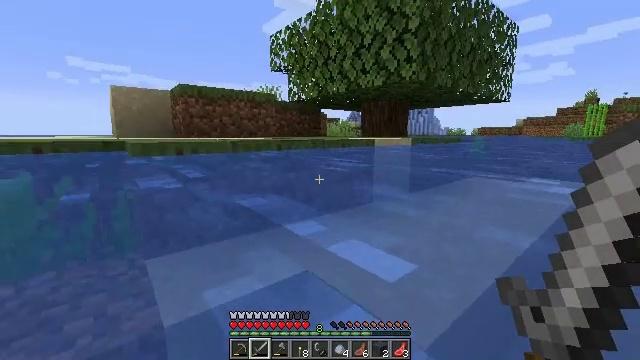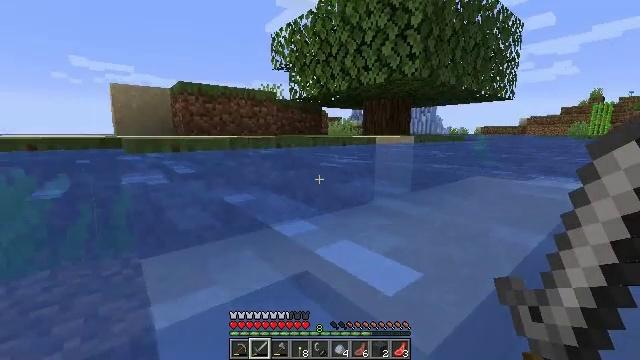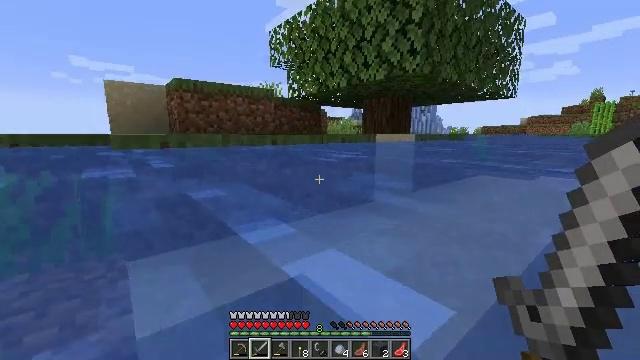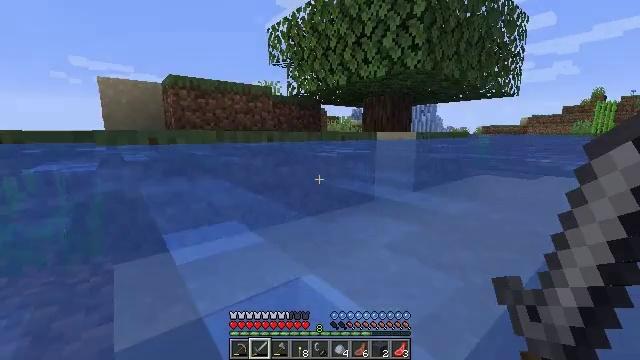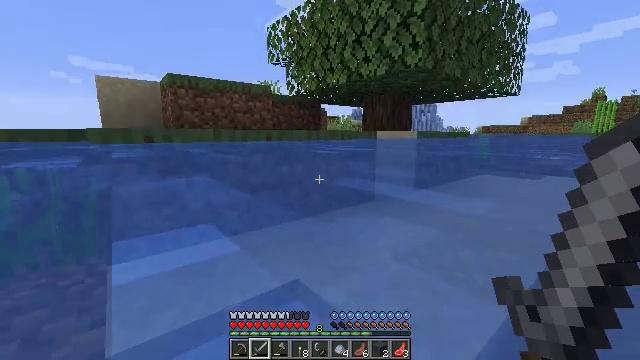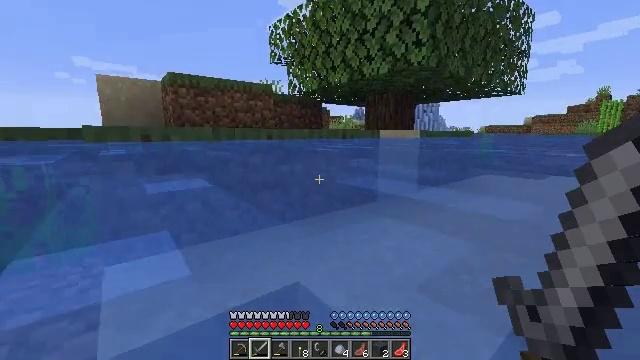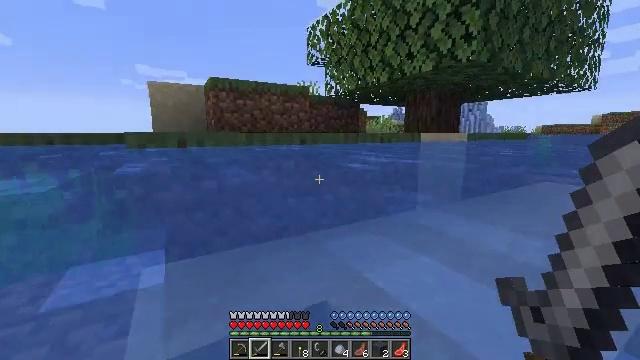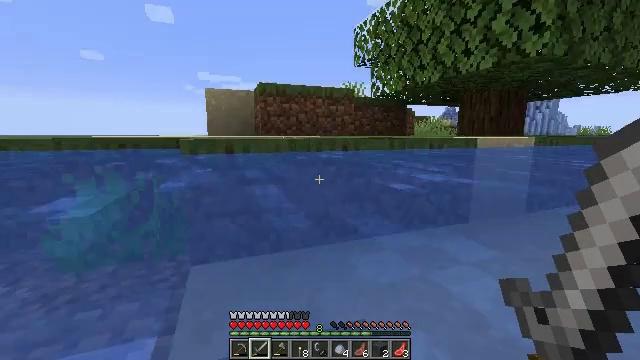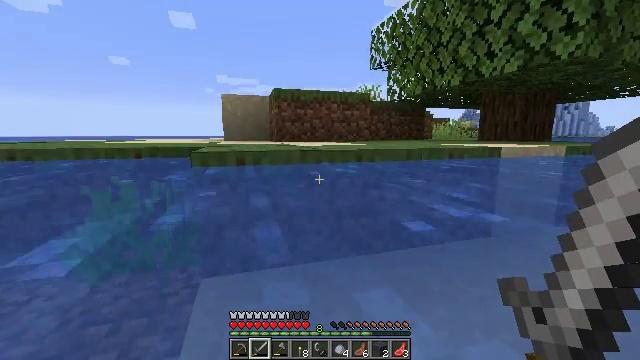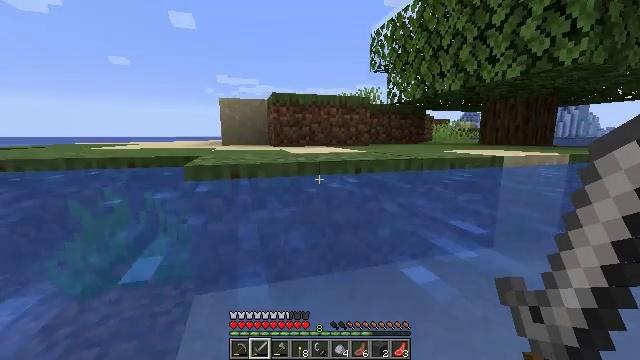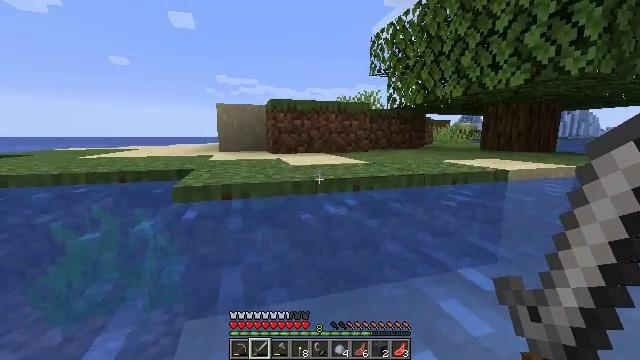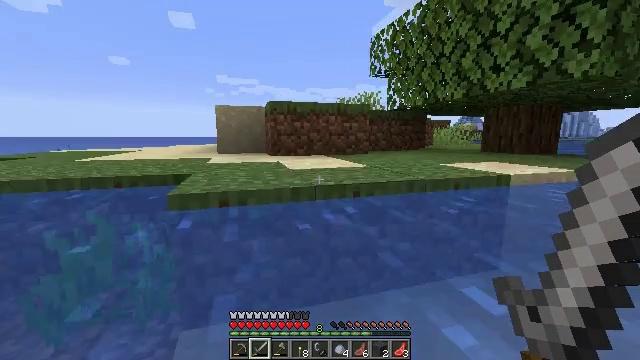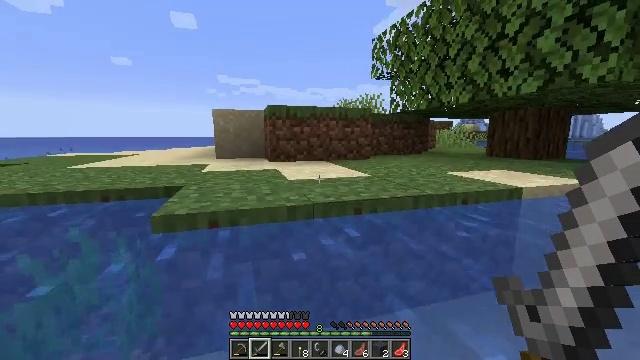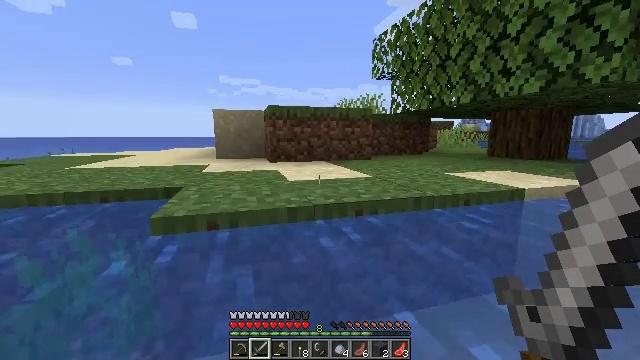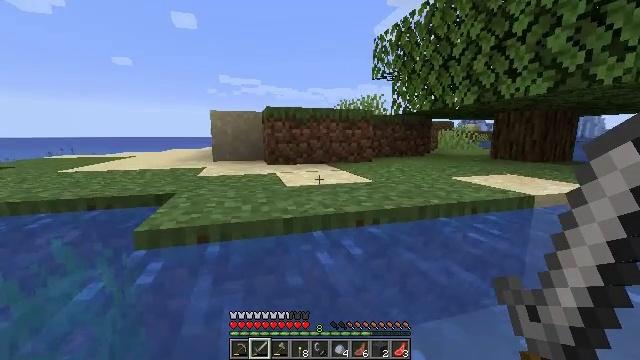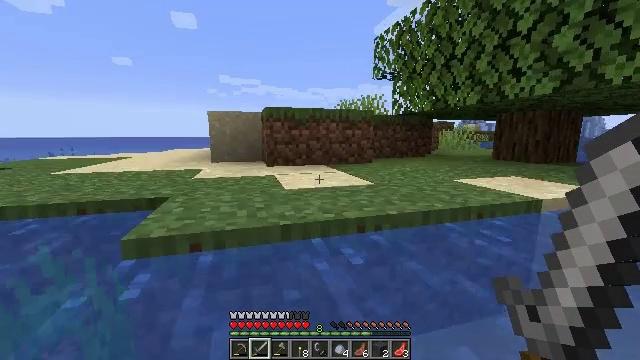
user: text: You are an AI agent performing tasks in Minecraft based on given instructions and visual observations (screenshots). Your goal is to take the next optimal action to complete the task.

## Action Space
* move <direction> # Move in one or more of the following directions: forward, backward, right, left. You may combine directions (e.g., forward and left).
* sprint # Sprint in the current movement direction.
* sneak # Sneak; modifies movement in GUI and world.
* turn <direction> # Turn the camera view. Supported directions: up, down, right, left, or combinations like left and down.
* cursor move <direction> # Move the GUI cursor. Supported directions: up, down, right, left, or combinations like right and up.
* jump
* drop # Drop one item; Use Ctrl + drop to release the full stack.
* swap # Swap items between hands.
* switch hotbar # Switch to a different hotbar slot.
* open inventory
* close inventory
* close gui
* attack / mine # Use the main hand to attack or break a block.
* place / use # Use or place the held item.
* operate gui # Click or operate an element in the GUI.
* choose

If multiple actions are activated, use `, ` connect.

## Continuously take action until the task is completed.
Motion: motion action
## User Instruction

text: Drop a charcoal.
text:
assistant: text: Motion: move forward
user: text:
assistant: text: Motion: move forward
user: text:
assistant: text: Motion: move forward
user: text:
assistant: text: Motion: move forward
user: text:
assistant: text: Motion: move forward, jump
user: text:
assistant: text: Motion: move forward, turn left, jump
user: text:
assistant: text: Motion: move forward, turn left, jump
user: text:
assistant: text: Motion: move forward, turn left, jump
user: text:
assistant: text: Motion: move forward, jump
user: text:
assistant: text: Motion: move forward
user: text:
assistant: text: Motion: move forward
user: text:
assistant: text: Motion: move forward
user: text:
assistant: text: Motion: move forward
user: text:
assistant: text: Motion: move forward
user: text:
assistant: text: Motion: move forward
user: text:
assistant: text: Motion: move forward
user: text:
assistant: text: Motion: move forward
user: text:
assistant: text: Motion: move forward, jump
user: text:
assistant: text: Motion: move forward, jump
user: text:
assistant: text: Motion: move forward, jump
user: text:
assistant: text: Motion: move forward
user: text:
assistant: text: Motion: move forward
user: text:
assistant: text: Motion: move forward, jump
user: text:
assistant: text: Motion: move forward, jump
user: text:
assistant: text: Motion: move forward, jump
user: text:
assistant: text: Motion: move forward, jump
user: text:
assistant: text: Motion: move forward, turn left
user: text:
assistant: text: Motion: move forward, turn left, jump
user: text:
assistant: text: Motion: move forward, jump
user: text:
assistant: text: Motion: move forward, jump